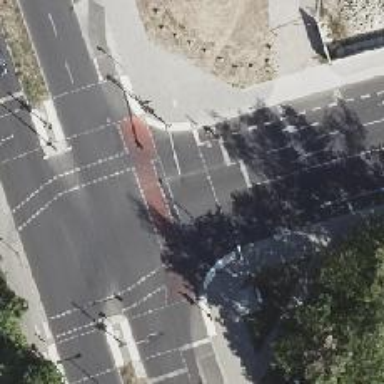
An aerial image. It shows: Footway along the road.